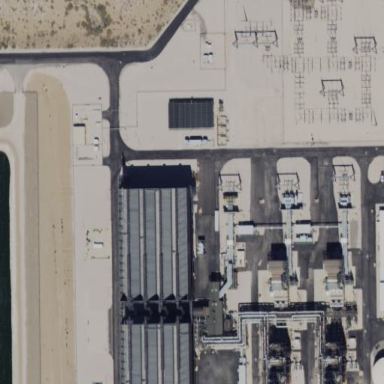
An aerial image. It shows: Power substation.